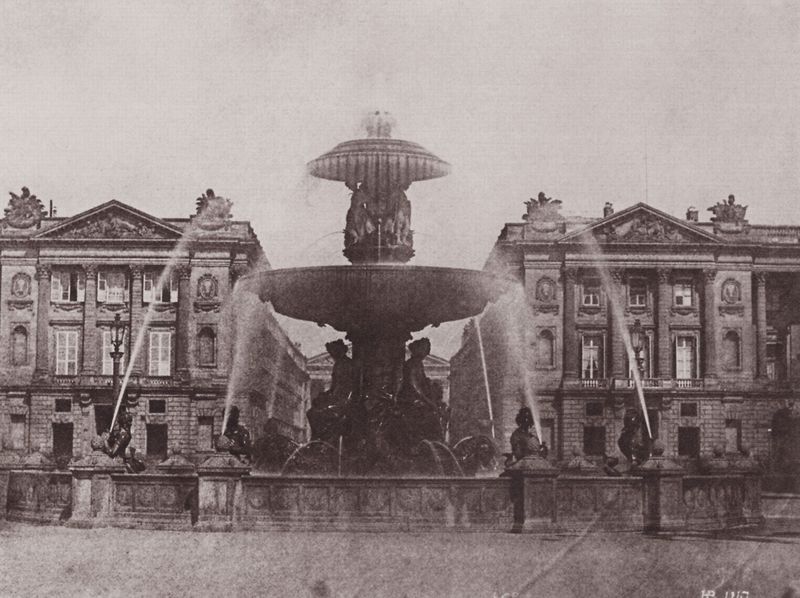
Titel: Springbrunnen auf dem Place de la Concorde
Künstler: Hippolyte Bayard
Schlagwörter: himmel, schatten, wasser, weiß, dreieck, stadt, braun, fenster, frankreich, glas, grau, laterne, laternen, licht, mitte, paris, säulen, dach, gebäude, haus, schloss, ornament, architektur, barock, hinrichtung, schale, stein, steine, häuser, spiegelung, weite, brüstung, klassizismus, brunnen, rund, garten, schalen, skulptur, springbrunnen, relief, ansicht, fassade, fassaden, perspektive, dächer, giebel, mauer, ziegel, platz, pilaster, sepia, figuren, hotel, kartusche, symmetrie, ornamente, foto, fotografie, photographie, wohnhaus, palast, symmetrisch, becken, schwarzweiss, revolution, strahl, architrav, kapitelle, rom, photo, fries, dreiecksgiebel, spritzen, skulpturen, risalit, statuen, mauern, residenz, portikus, obelisk, strenge, fontäne, wasserstrahl, kassetten, niesche, fließen, marine, louvre, stockwerke, brunnenrand, einfassung, wasserbecken, aufnahme, wasserspeier, kaskaden, palais, tympanon, nischen, kolossalordnung, mietshäuser, versaille, nieschen, würzburg, prachtvoll, paläste, nässe, großstadt, speien, fontänen, louis xv, brunnenfiguren, brunnenschale, madeleine, place de la concorde, lmu, öffentlicher raum, figurenschmuck, phoro, tuillerien, wasserstrahlen, champs elyses, fontain, kunst im öffentlichen raum, place, place de la revolution, place du caroussel, place louis xv, platzkonzept, straßenachse, hääuser, fellini